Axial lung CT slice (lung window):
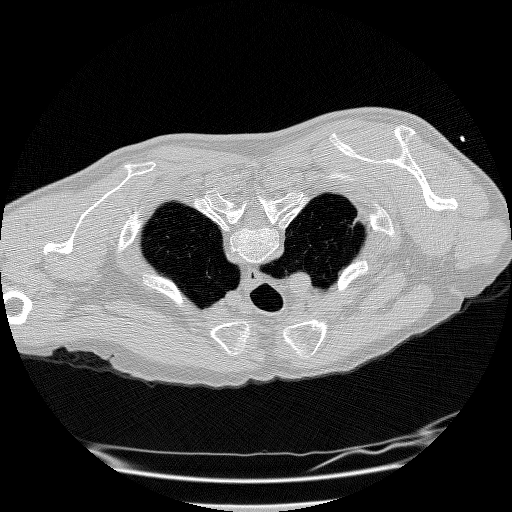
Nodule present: no